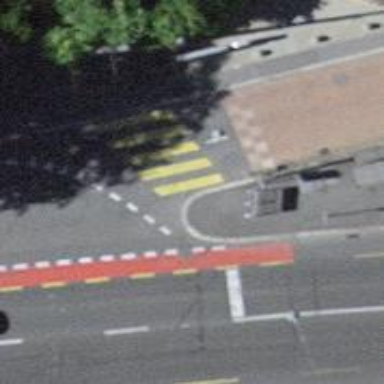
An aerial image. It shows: Kerb serving as barrier.